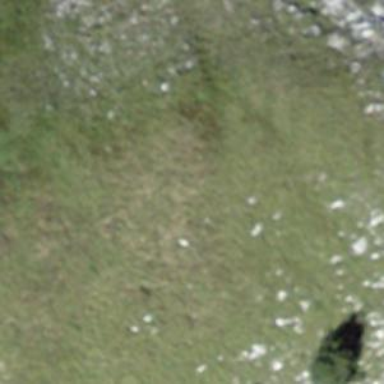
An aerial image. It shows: Arete in nature.